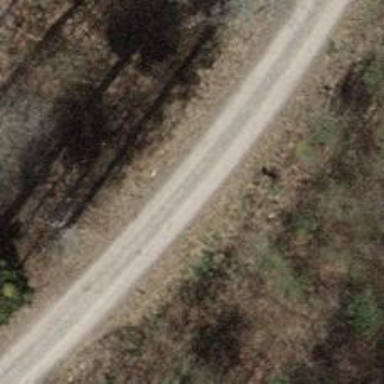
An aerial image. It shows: Track with fine gravel surface of grade2.